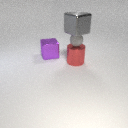
large red metal cylinder below small gray rubber sphere